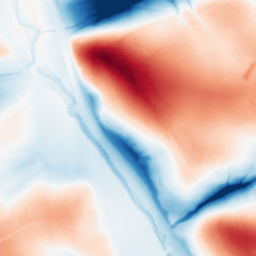
Category: classical
Decomposition family: gaussian_anisotropic
Decomposition parameters: sigma_x: 2
sigma_y: 50
Upsampling method: quartic
Upsampling parameters: scale: 2
Upsampling scale: 2